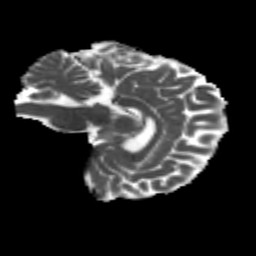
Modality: MD
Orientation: sagittal
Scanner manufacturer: siemens
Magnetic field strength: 3 T
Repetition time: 4.16 s
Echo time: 0.0806 s